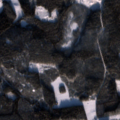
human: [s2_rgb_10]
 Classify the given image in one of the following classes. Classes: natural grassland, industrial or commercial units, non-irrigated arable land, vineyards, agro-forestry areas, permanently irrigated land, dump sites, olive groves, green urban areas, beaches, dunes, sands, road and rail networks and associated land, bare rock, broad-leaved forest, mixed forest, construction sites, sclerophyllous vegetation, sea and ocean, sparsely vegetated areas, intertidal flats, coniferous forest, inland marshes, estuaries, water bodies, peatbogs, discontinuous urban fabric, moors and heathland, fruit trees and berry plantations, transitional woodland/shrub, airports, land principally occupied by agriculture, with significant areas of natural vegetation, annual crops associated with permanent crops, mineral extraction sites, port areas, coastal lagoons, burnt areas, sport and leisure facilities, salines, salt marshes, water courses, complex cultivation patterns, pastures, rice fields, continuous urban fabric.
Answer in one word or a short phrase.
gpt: land principally occupied by agriculture, with significant areas of natural vegetation, coniferous forest, mixed forest, transitional woodland/shrub